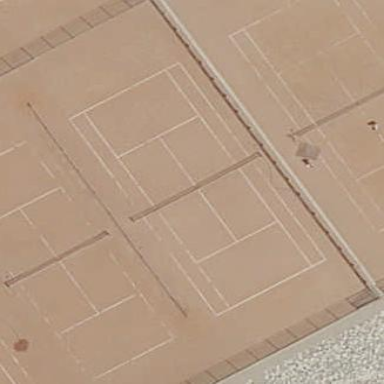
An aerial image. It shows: Tennis court on pitch.